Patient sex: M
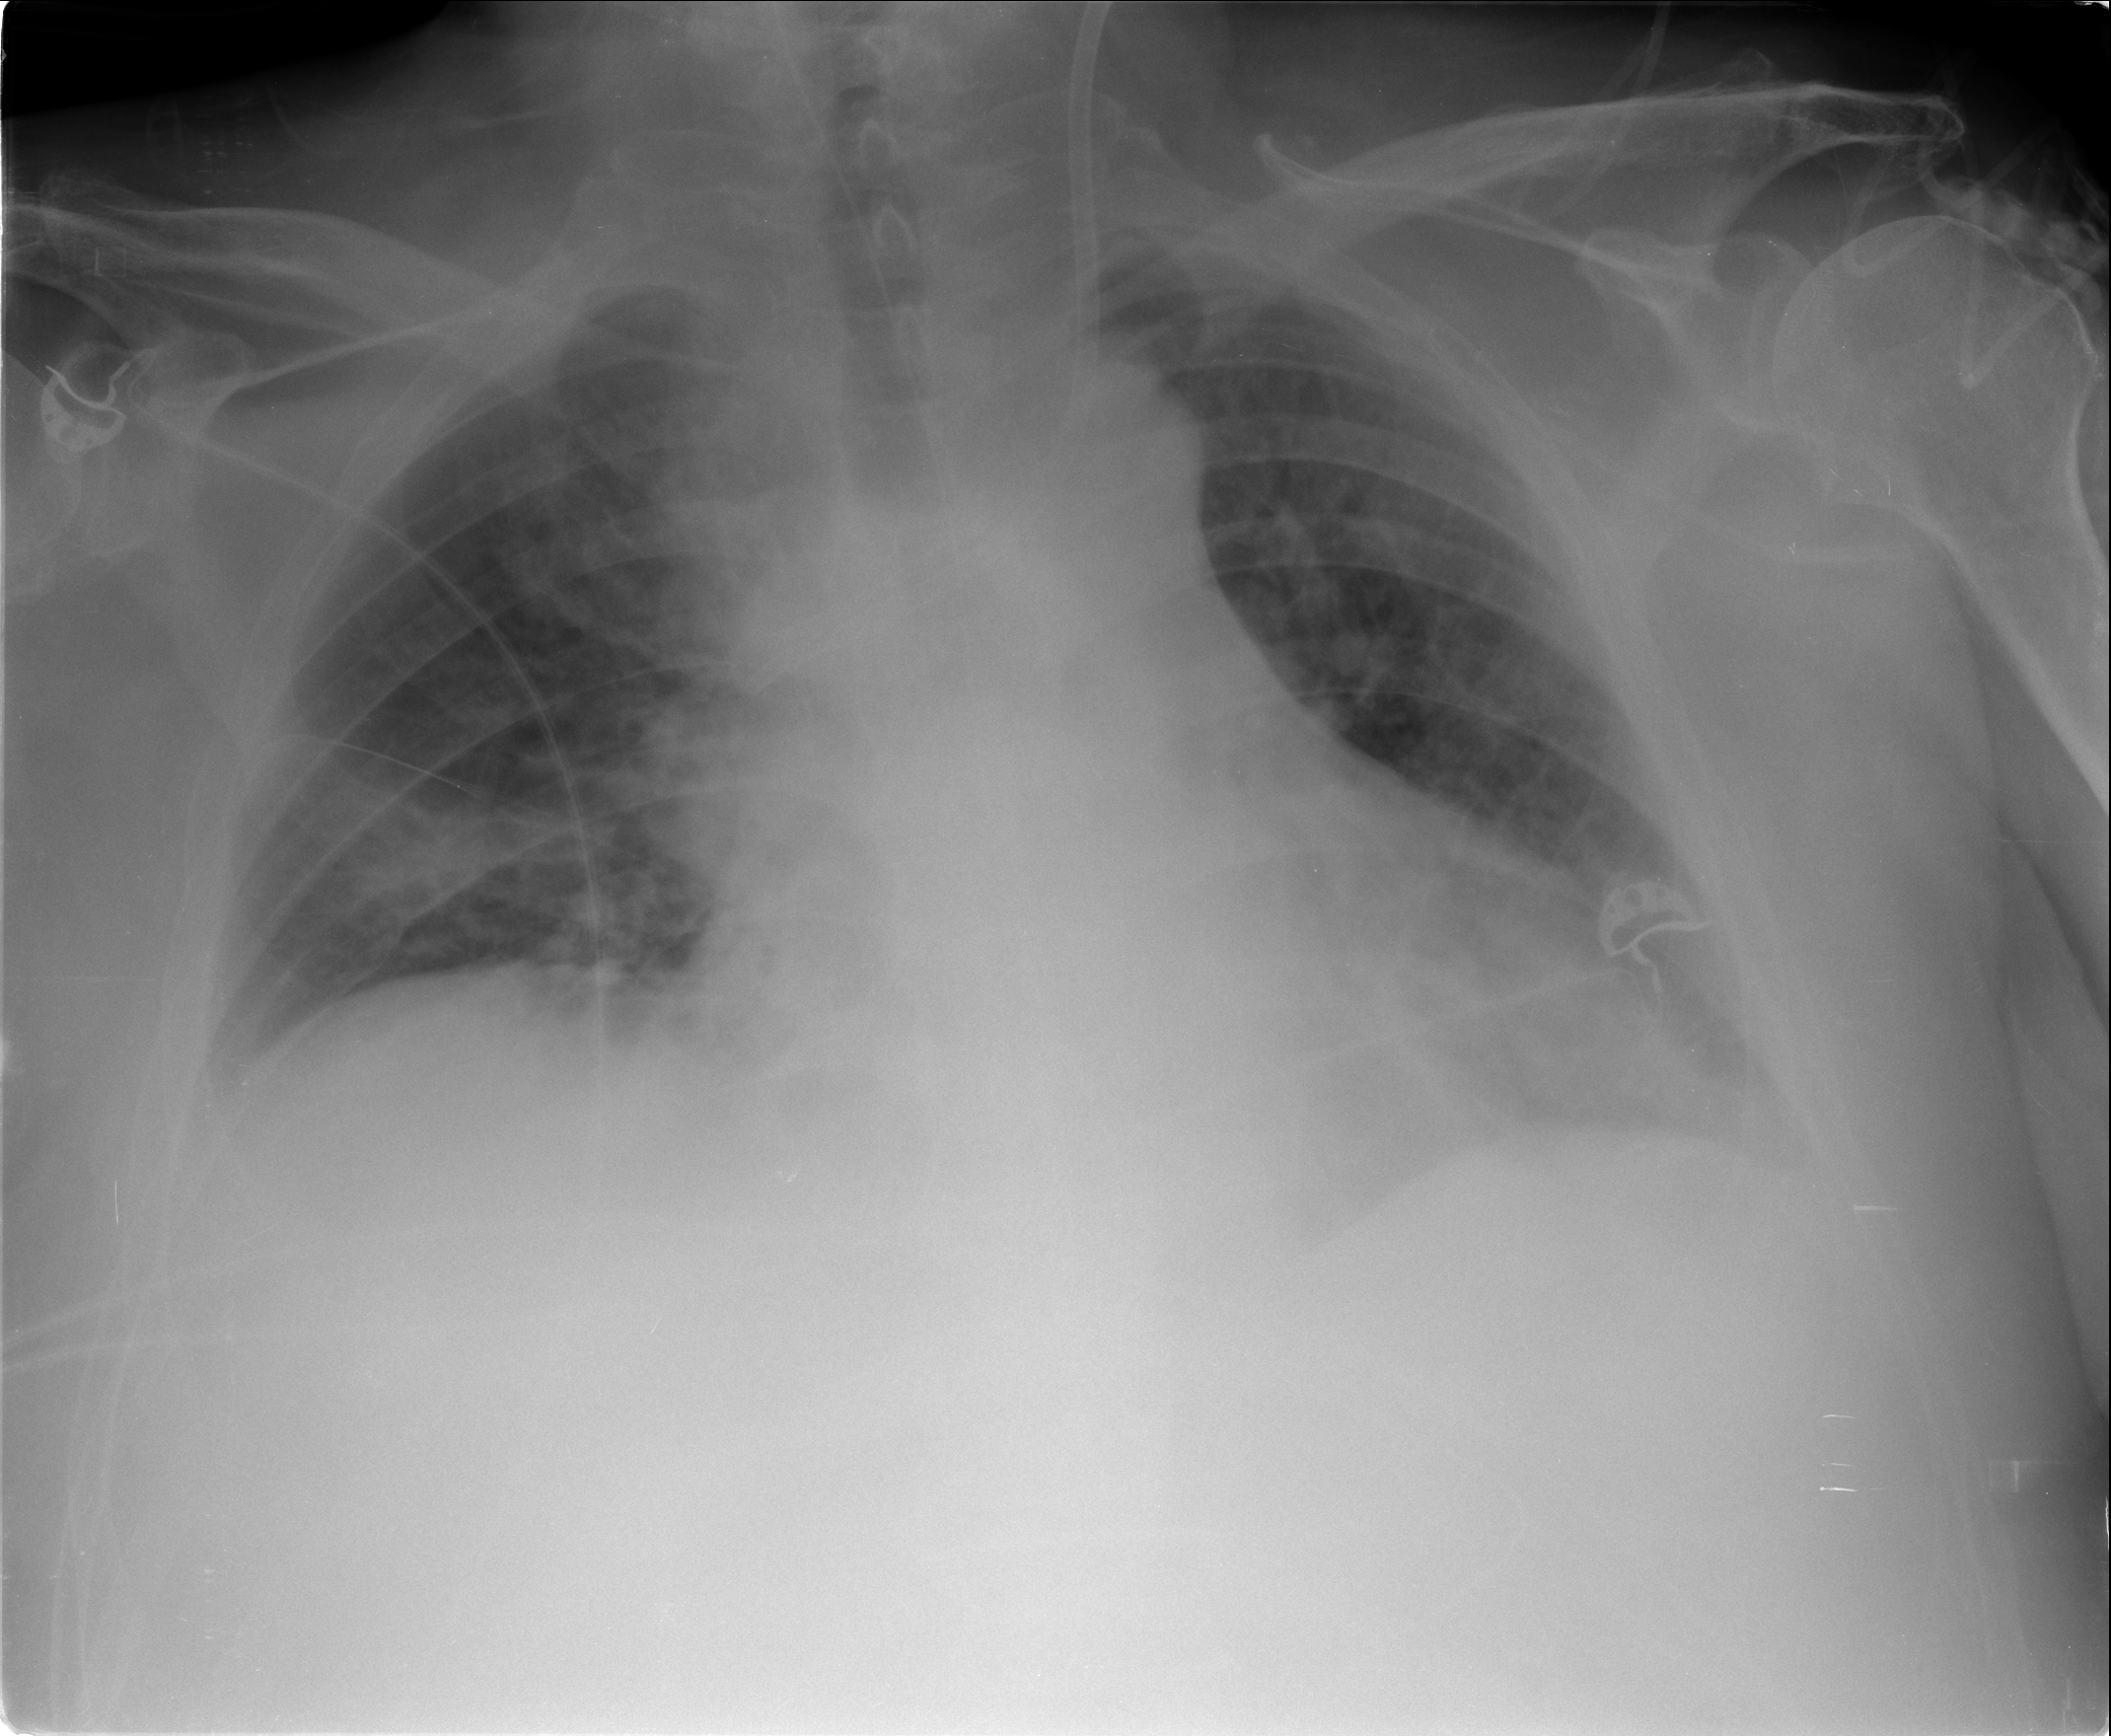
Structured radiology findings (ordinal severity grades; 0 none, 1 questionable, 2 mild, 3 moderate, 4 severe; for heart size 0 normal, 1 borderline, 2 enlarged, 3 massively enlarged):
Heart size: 2
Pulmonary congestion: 2
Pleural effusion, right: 1
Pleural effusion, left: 1
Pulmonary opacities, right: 1
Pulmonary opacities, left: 0
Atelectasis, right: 2
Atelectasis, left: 2